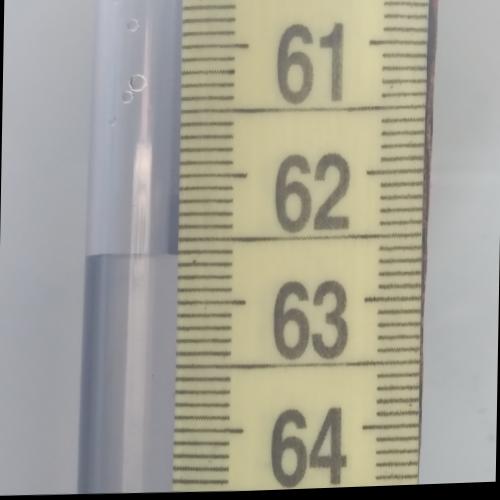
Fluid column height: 62.6 cm